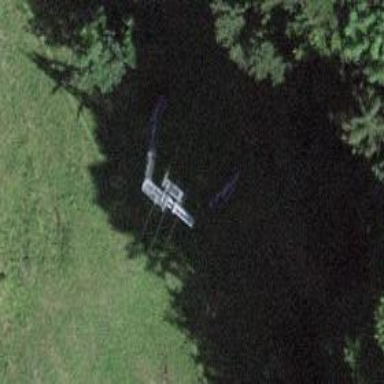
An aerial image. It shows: Pylon used for aerialway.